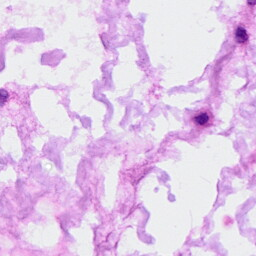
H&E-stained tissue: Ovarian